Current action and preconditions to check: trajectory_clear

Your task: For each precondition in the list above, predict whether it will hold at this action.

Consider the current scene as observed from the mobile robot's camera, and analyze the predicted future states of all dynamic agents (e.g., people, animals, vehicles, or any moving entities) within the NEXT SECOND.

IMPORTANT: Only answer "very likely" if you are absolutely certain—based on strong, clear evidence—that a dynamic agent will violate the precondition in the predicted future state. Do NOT answer "very likely" for unlikely, ambiguous, or low-probability risks.

Ask yourself for each precondition: Is there a high probability, with clear and convincing evidence, that the predicted future states of any dynamic agent will interfere with the predicted future state of the currently executing action within the NEXT SECOND, causing that precondition to fail?

Assess the risk level based on these predictions. Use "likely" or "very likely" if motions create a clear risk of interference.

Use "neutral" or "improbable" if agents are nearby but their predicted paths are clearly diverging or non-conflicting.

Failure Risk Categories: "very improbable", "improbable", "neutral", "likely", "very likely"

Answer Format: Output ONLY the probability_of_failure value from these categories: "very improbable", "improbable", "neutral", "likely", "very likely"

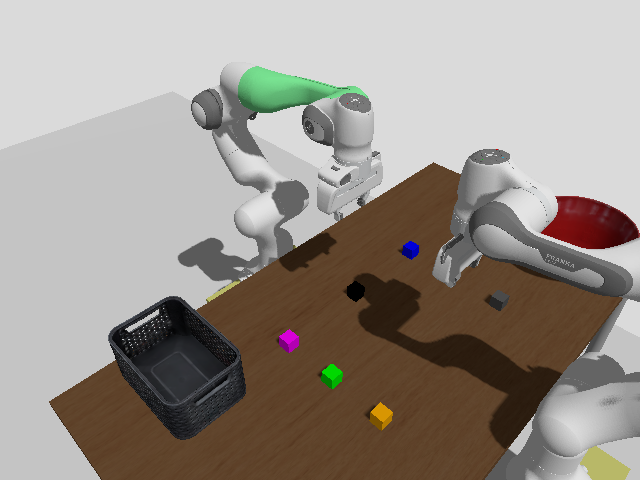

Answer: very improbable